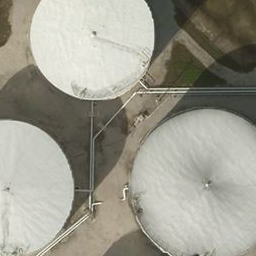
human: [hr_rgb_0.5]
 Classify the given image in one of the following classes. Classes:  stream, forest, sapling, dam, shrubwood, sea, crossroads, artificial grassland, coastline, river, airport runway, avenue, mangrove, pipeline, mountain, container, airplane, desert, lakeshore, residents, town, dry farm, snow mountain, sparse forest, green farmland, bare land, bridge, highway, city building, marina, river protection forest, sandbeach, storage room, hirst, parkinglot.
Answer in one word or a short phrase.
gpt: storage room